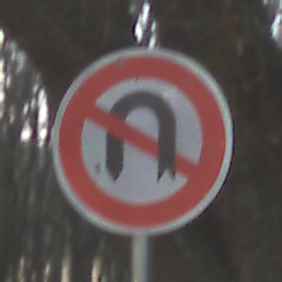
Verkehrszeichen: VerbotWenden
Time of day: SunriseSunset
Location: Outdoor (Nature)
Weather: Clear
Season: Winter
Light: Natural